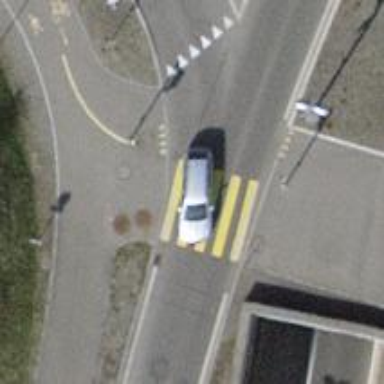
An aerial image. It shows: Zebra crossing on the road.